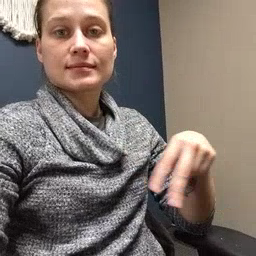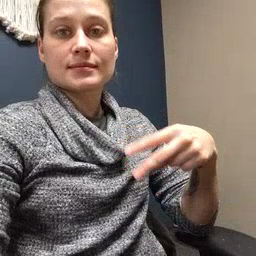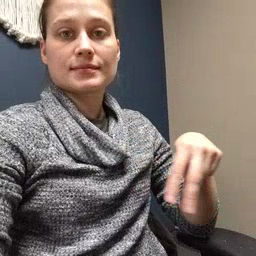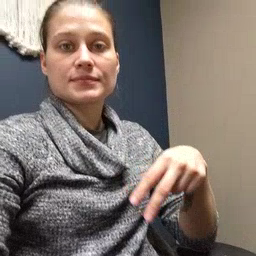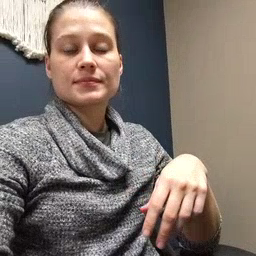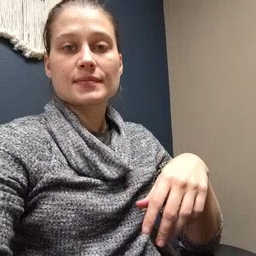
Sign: dance